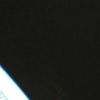
Label: space